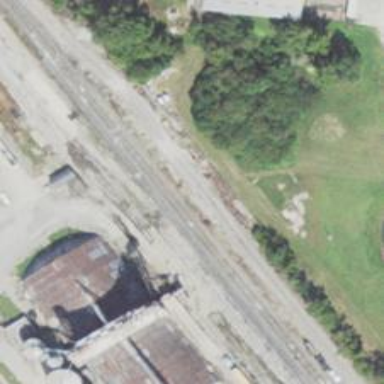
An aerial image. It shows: Railway siding with rails.